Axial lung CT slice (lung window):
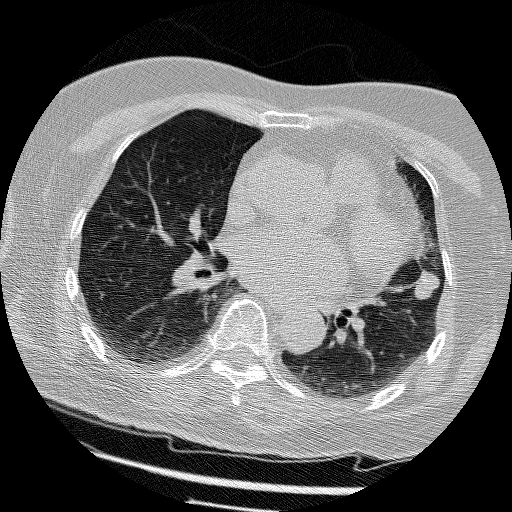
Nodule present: yes
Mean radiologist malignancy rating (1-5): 5